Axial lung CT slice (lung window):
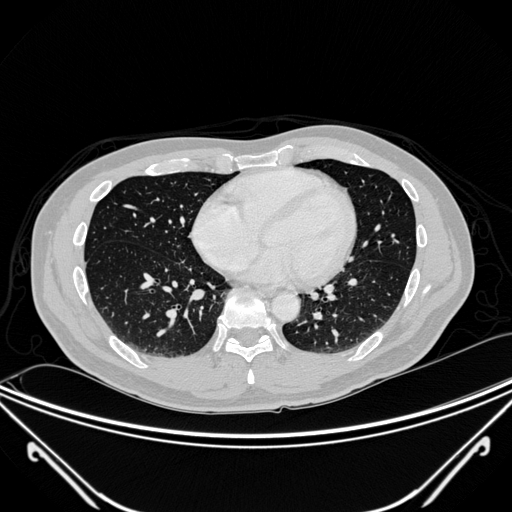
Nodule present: no